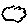
Label: cloud